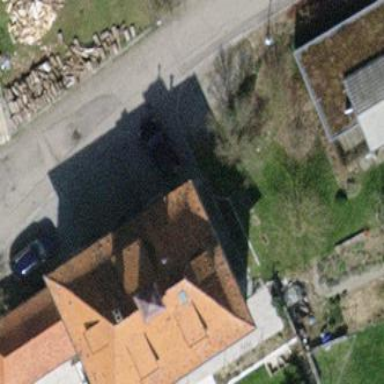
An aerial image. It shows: Hipped-roof building with apartments.